Question: (Not sure if this is the best stack for this question).
What is the format to have 14500 read as $14.5K but to have 3000 read as just $3K without the trailing decimal point?
I can't seem to comprehend the correct expression from the <URL>.

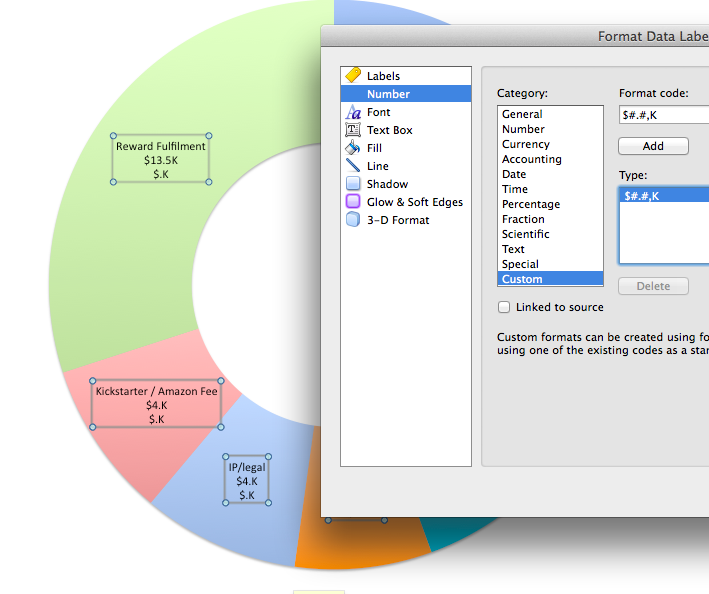
Answer: To get this to work, I formatted the cell's of the data column '4 4 4 4 3.5 13.5', by either selecting the column and then right click and 'format cells' or by right clicking on the chart and selecting 'format data labels'.
I formatted this with the regular expression '$#K' so that the data then shows as
'$4K $4K $4K $4K $4K $14K'. The consequence is that the number is rounded to not include the decimal.
Now, all i needed to do was separately format the individual cell's that had decimal values by right clicking on the individual cell's and changing their format to '#.0K'.
Thus we now have, '$4K $4K $4K $4K $3.5K $13.5K'
Also, the ',' can be used in the regex ('$#,K' for round numbers, '$#.0,K' for decimal) for data of thousands, like my original question.
This was an acceptable solution for me because there were only two such fractional data points.
For a larger dataset, you will need to use a conditional expression to determine all the cell's that have decimal values.
One way to do this, is like so:
If your numbers are in column B, apply this formula for column C
'=B1=INT(B1)'
This will show 'TRUE' if the data is of INT data type (no decimal precision) and 'FALSE' if not.
Now, select column C and select 'Data\Filter\Autofilter'
From the drop-down list in C1, select 'FALSE'
This will show only the decimal numbers and hide the whole numbers.
And now you can apply the relevent formatting as described above.